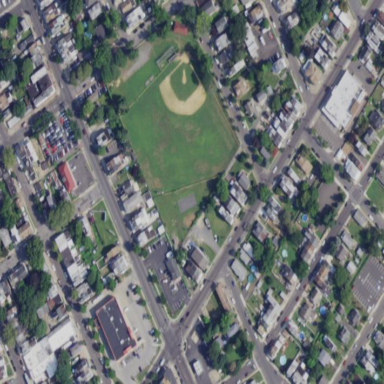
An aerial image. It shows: Park with baseball field.